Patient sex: M
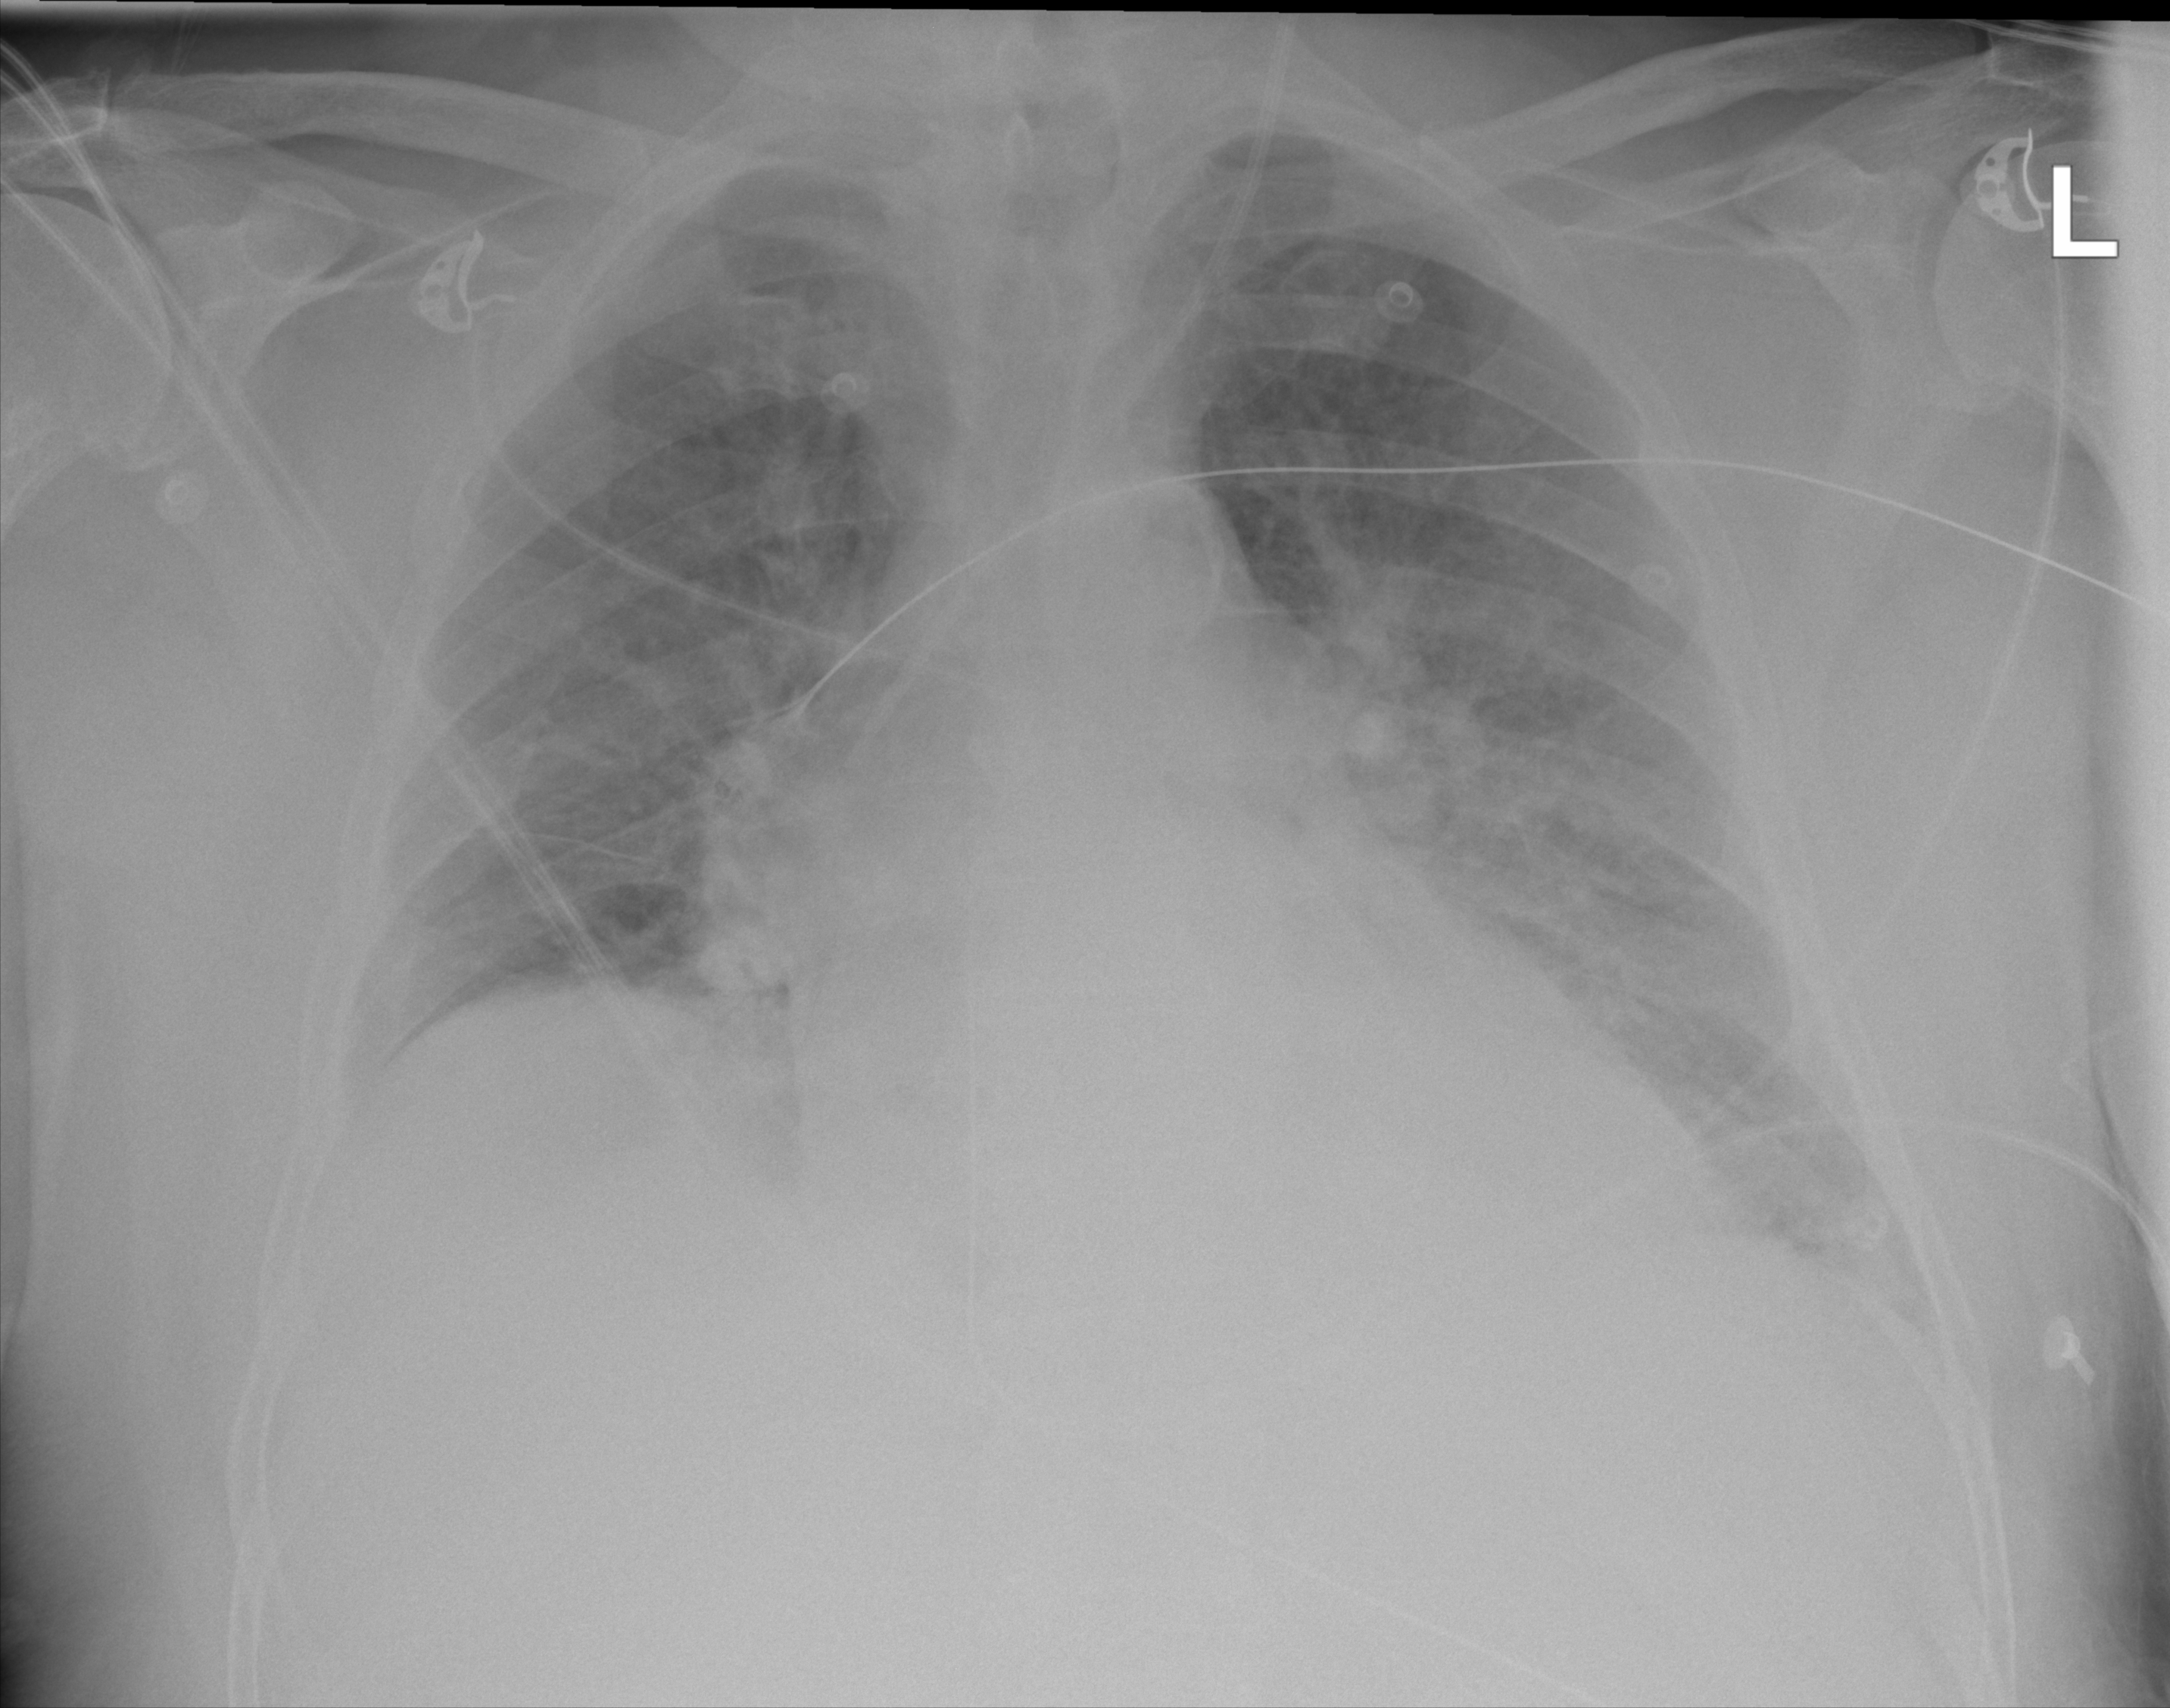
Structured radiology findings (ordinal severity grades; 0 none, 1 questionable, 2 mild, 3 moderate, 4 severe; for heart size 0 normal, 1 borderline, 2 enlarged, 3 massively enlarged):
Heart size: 2
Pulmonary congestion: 3
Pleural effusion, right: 0
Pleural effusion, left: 1
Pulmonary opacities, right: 1
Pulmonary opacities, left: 3
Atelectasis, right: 2
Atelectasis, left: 2